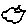
Label: cloud